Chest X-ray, AP view. Patient: 54 years old, sex F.
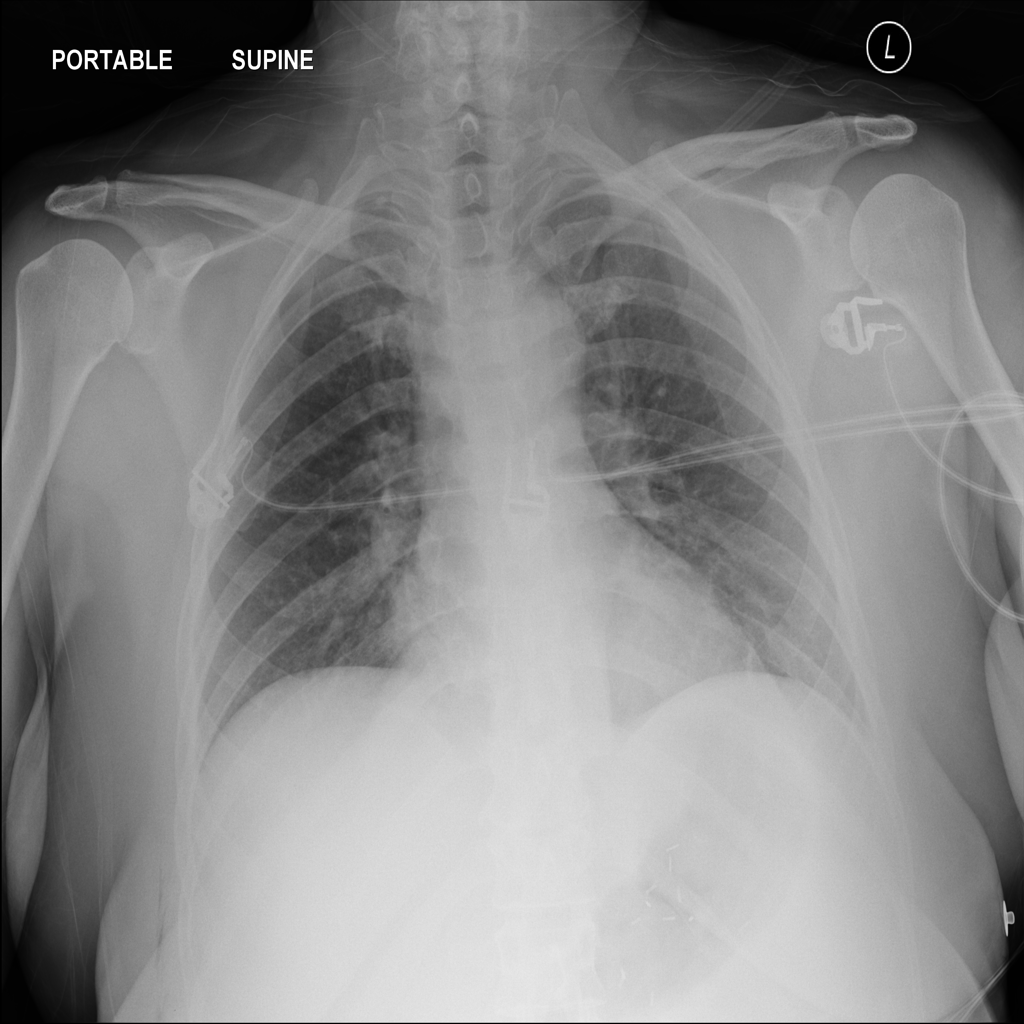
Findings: No Finding